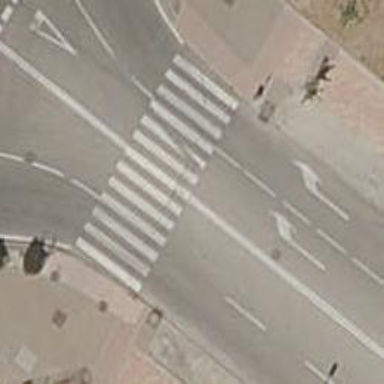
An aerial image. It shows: Zebra crossing on the road.